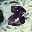
Label: 8